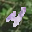
Label: 4